Question: I am trying to add geom_text labels to my mosaic plot below:

that I generated using ggplot2 with the code below:
'''
tsc.p1 <- tsc.p + geom_rect(colour = I("grey")) +
facet_grid(helmet~.) +
geom_text(aes(x = c(9.0, 22.0, 33.0, 46.0, 72.0, 98.0),
y = 125,
label = c("C", "DS", "S", "ST", "Std", "T")),
size = 3) +
scale_fill_brewer(palette = "Greys") +
xlab("Percentage of Sample") +
ylab("Percentage Responded") +
opts(title="Mosaic Plot of Helmet Type Use",
legend.position="none") +
scale_x_continuous(expand = c(0, 0)) +
scale_y_continuous(expand = c(0, 125)) +
ylim(0, 101)
'''
I have two problems:
- -
I only want to add the six categories to the top of the plot. Is there a way to do this?
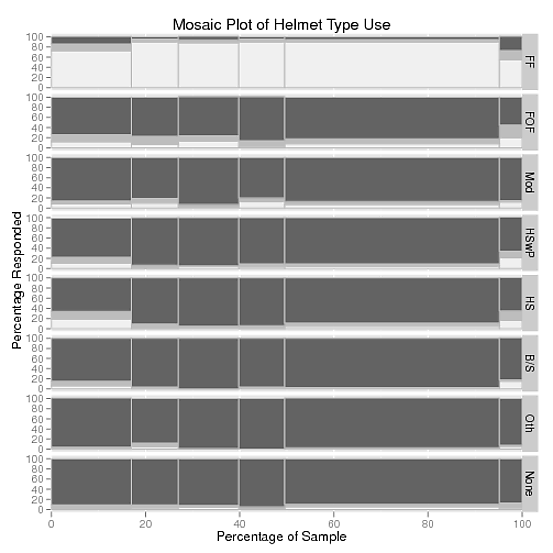
Answer: I got what I wanted by just splitting up the geom_text in half and having two functions. I don't know why this works, but it does!
'''
tsc.p <- ggplot(tsc,
aes(ymin = ymin, ymax = ymax,
xmin = xmin, xmax = xmax,
fill = variable))
tsc.p1 <- tsc.p + geom_rect(colour = I("grey")) +
facet_grid(helmet~.) +
geom_text(aes(x = c(9.0, 22.0, 33.0),
y = 25,
label = ifelse(helmet == "FF",
c("Cru", "DualSp", "Sport"),
"")),
size = 3) +
geom_text(aes(x = c(45.0, 72.0, 97.0),
y = 25,
label = ifelse(helmet == "FF",
c("SptTour", "Std", "Tour"),
"")),
size = 3) +
scale_fill_brewer("Frequency of Helmet Use", palette = "Greys") +
xlab("Percentage of Sample") +
ylab("Percentage Responded") +
opts(title="Mosaic Plot of Helmet Use by Helmet Type") +
scale_x_continuous(expand = c(0, 0)) +
scale_y_continuous(expand = c(0, 101)) +
ylim(0, 101)
'''
And the graph: